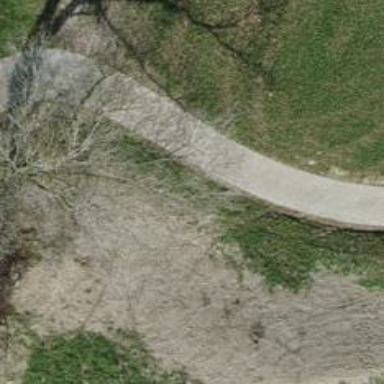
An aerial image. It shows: Well-maintained track road with grade 1 tracktype.